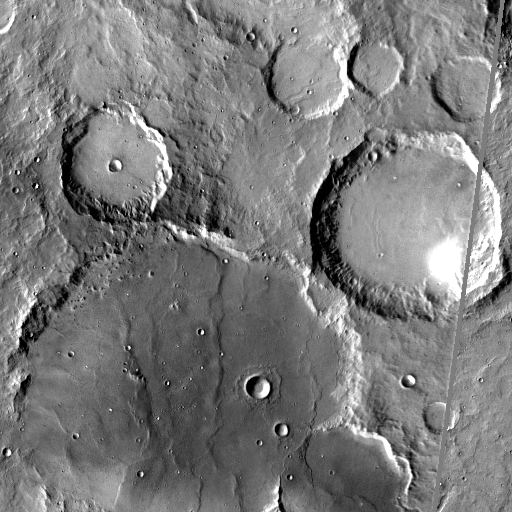
Crater classes present: Background, Other, Buried